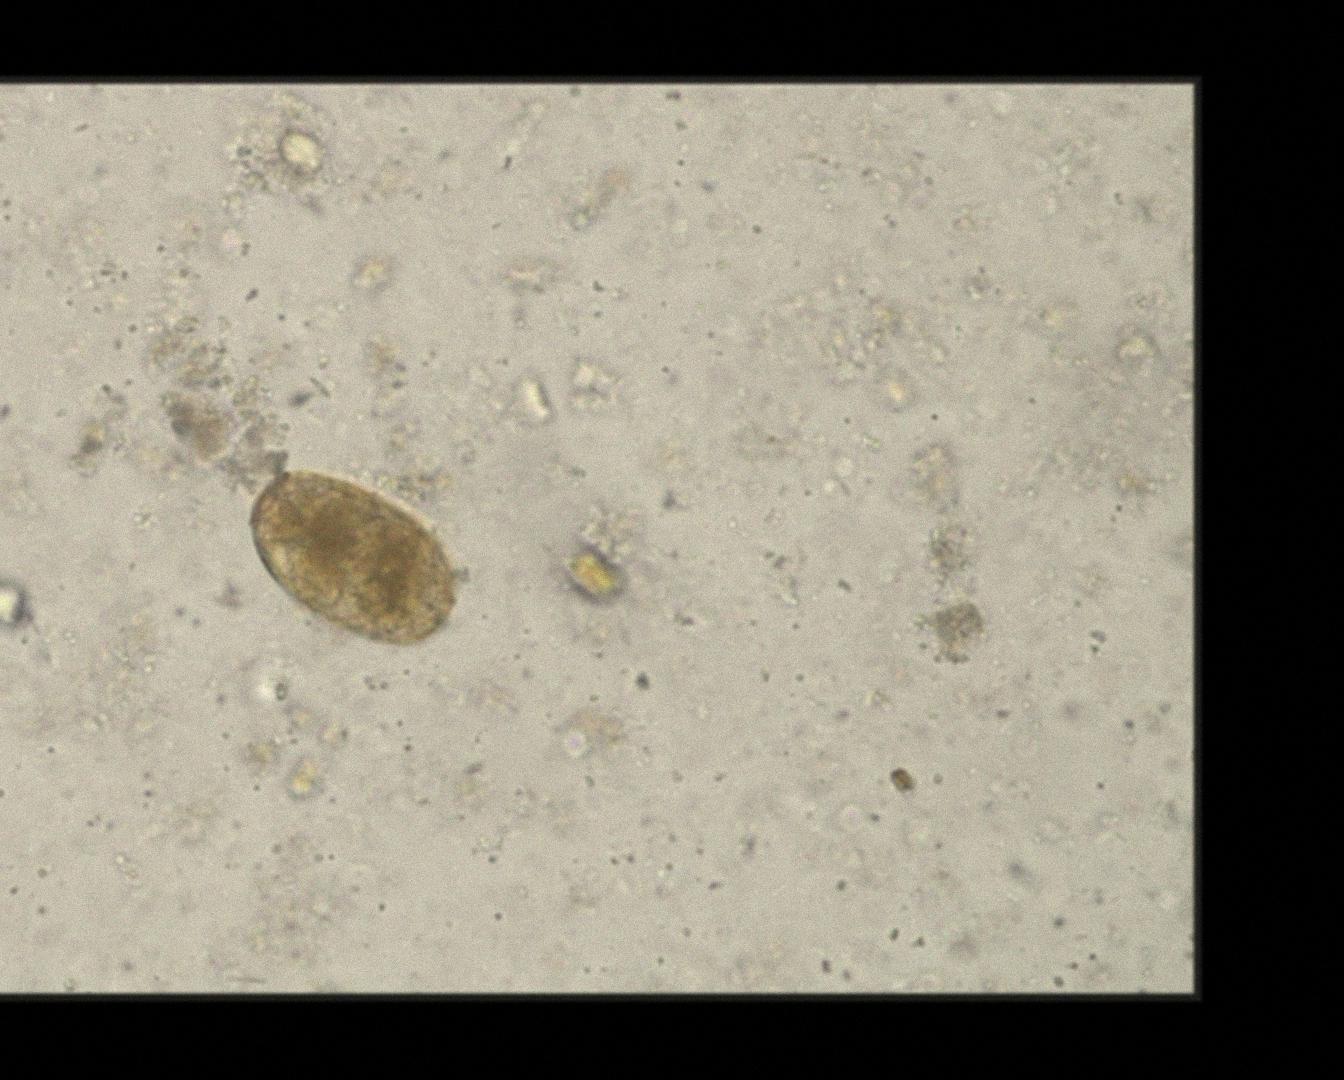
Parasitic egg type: Paragonimus spp